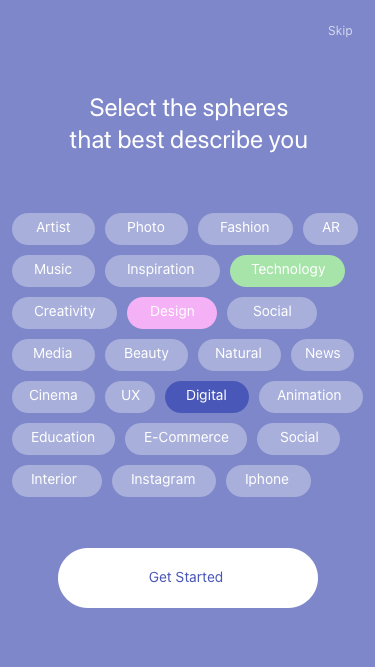
Text in this UI design:
Get Started
Artist
Music
Creativity
Natural
News
Beauty
Media
Cinema
Education
Interior
Instagram
Iphone
E-Commerce
Social
UX
Digital
Animation
Design
Social
Inspiration
Technology
Photo
AR
Fashion
Select the spheres
that best describe you
Skip